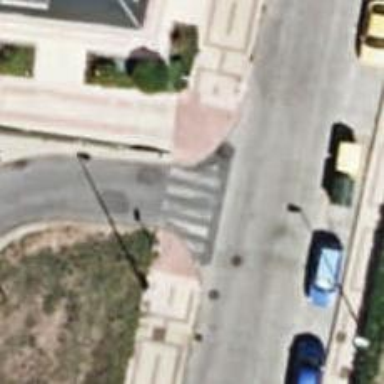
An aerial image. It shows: Uncontrolled crossing on the road.